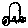
Label: car